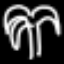
Label: palm tree